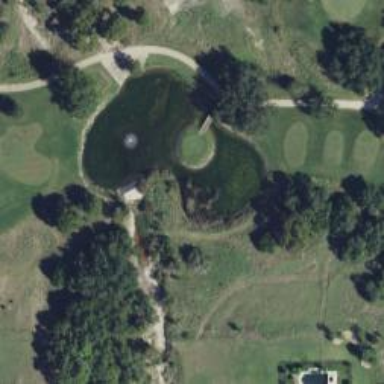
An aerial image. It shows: Golf hole.